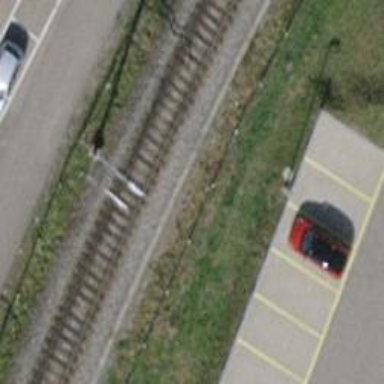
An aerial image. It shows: Solitary milestone along the railway.